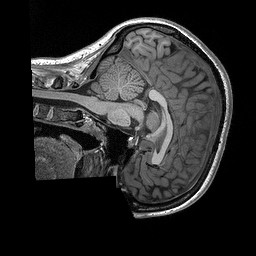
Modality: T1w
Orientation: sagittal
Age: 21
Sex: female
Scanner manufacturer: siemens
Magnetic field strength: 3 T
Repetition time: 2.3 s
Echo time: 0.00298 s